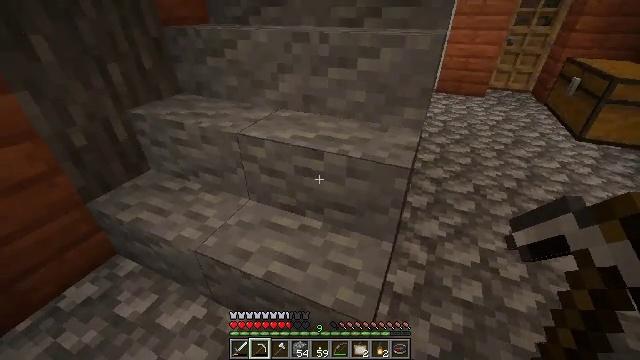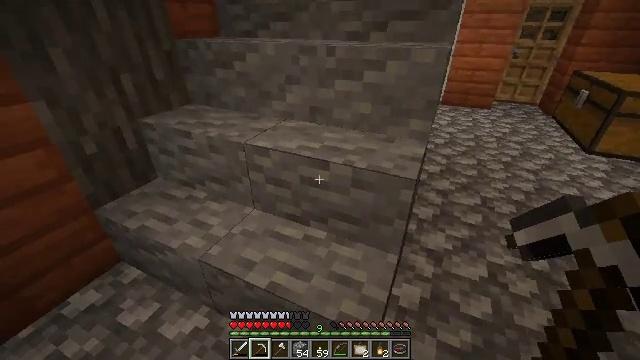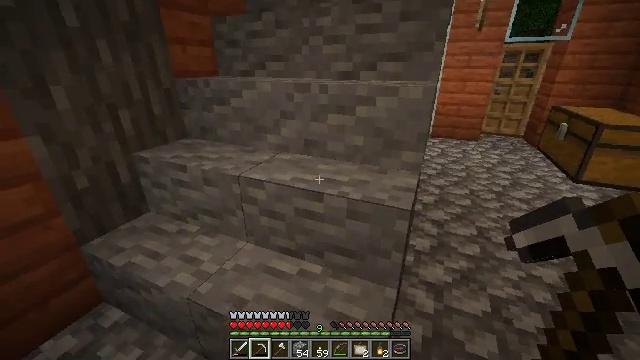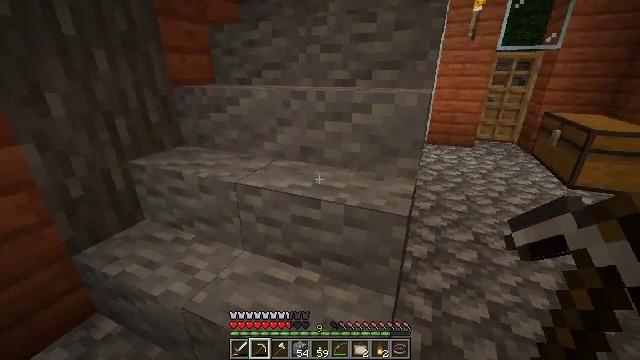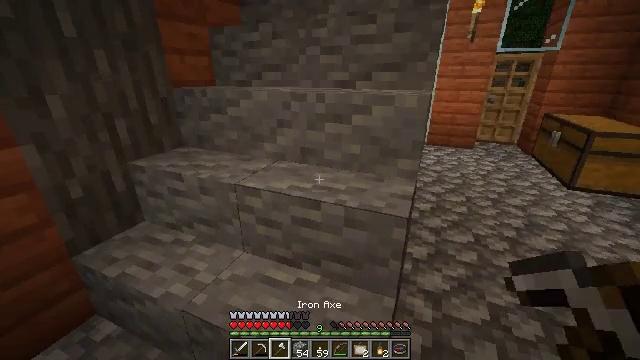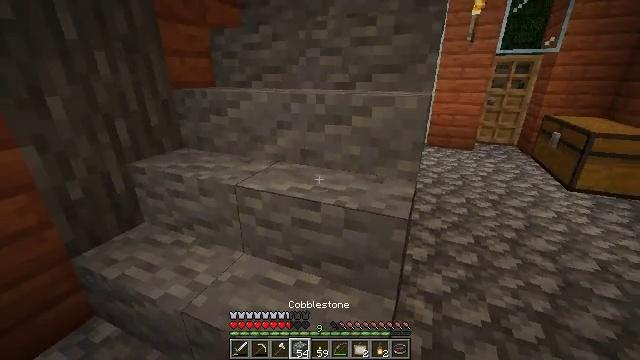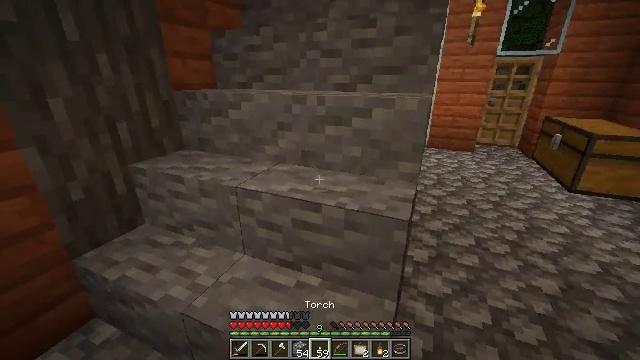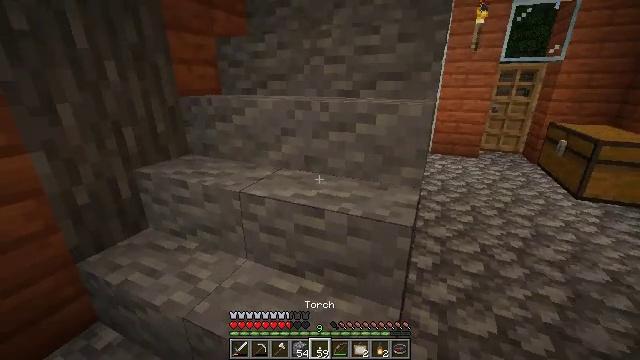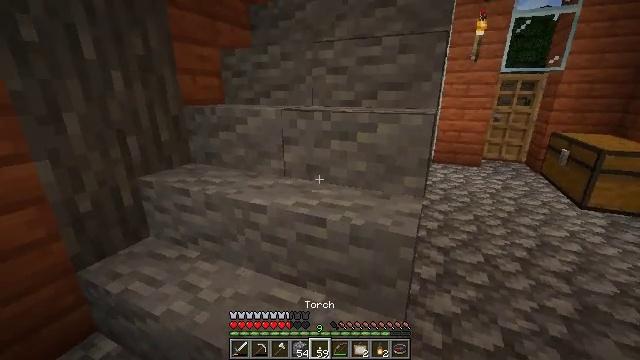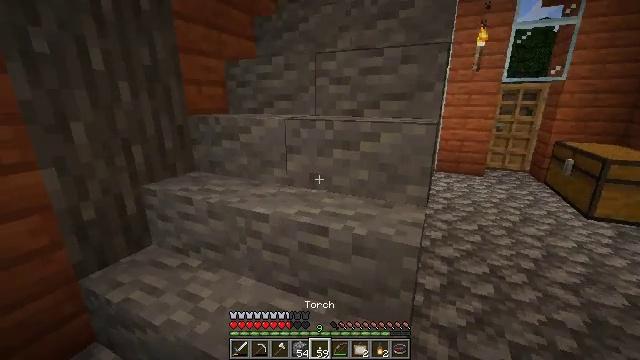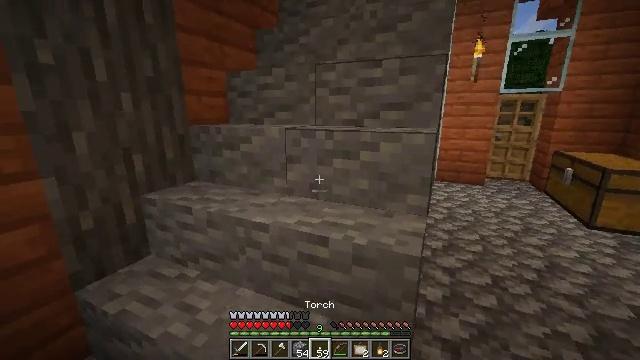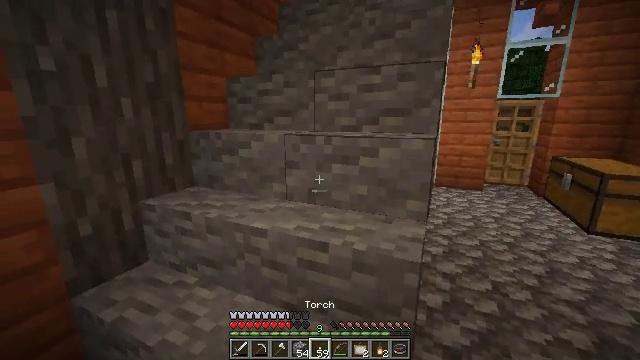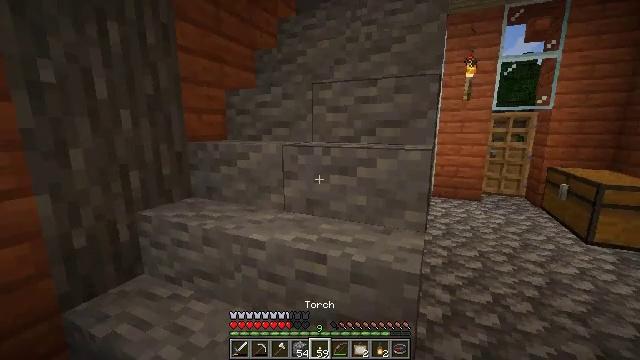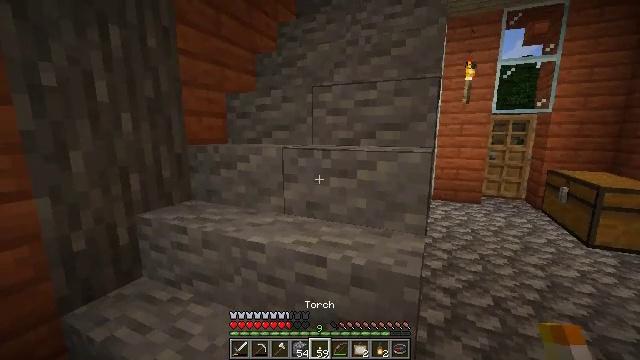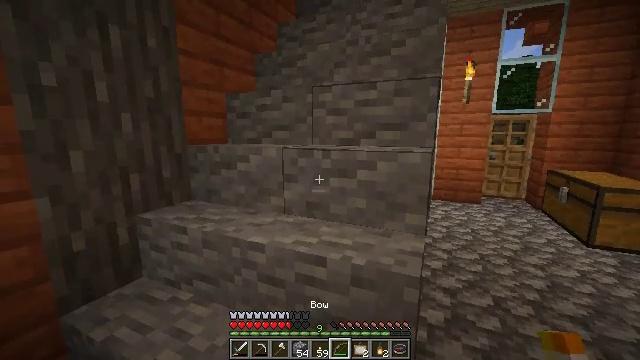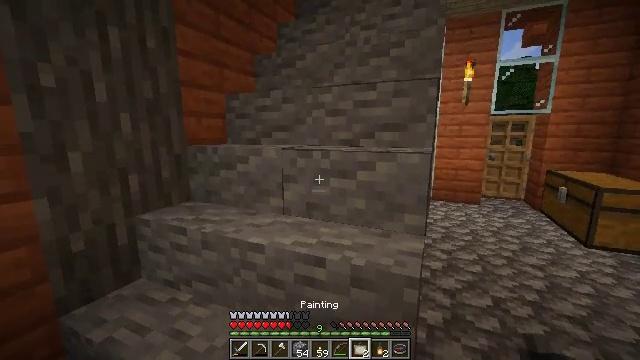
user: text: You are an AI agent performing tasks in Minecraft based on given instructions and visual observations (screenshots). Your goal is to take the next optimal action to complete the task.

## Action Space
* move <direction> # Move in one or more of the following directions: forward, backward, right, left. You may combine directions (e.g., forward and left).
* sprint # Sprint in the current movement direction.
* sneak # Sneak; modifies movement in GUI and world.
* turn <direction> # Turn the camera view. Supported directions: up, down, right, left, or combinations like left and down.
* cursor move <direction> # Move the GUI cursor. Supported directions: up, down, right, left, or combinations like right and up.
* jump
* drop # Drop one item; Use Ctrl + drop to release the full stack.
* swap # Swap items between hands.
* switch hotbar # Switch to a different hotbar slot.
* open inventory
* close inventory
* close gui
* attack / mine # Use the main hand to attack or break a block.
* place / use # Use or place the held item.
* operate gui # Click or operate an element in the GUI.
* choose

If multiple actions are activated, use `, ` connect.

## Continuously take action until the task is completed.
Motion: motion action
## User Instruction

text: Retrieve the lantern for relighting.
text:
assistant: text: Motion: turn left and up
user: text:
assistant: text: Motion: turn right and up
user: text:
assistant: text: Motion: turn up
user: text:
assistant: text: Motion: no_op
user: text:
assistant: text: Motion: no_op
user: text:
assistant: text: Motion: no_op
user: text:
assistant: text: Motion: turn up
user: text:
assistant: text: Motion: turn up
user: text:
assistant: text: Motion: turn up
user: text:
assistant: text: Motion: turn up
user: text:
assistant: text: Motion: turn up
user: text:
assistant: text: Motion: turn up
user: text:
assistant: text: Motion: no_op
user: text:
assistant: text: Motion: no_op
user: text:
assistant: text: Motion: no_op
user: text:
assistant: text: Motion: no_op
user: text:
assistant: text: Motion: no_op
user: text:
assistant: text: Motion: no_op
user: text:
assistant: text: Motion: turn up
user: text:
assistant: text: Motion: no_op
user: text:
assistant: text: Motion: no_op
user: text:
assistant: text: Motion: no_op
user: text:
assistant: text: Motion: no_op
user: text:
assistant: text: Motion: no_op
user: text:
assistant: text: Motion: move forward, turn right and up
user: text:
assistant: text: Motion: move forward, turn up
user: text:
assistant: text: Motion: move forward, turn up
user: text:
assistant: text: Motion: move forward, turn up
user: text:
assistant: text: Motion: move forward, turn up
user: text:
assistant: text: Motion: move forward, turn up